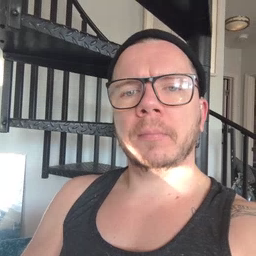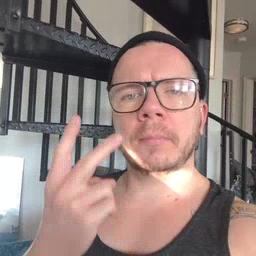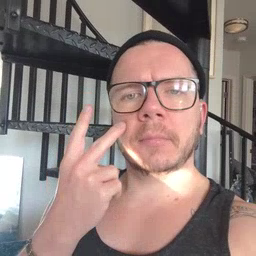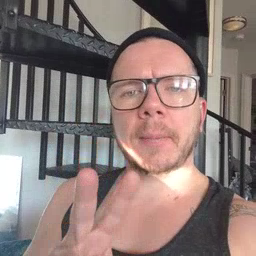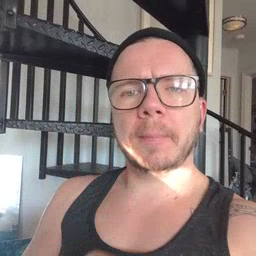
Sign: see